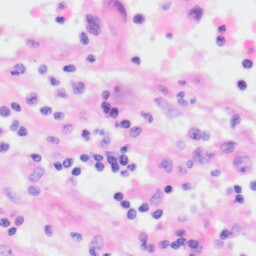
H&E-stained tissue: Kidney